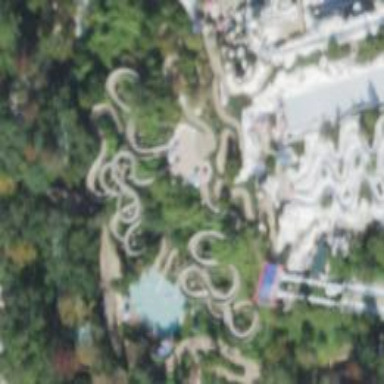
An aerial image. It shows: Water slide attraction.